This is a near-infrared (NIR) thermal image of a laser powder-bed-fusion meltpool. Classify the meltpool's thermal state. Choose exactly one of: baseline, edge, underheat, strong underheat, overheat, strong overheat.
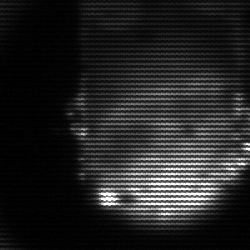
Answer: baseline